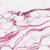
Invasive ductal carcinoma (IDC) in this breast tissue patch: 0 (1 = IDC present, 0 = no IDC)